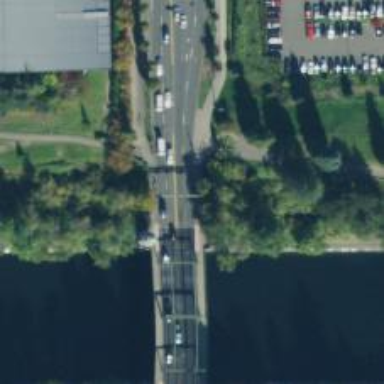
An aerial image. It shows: Footway bridge.